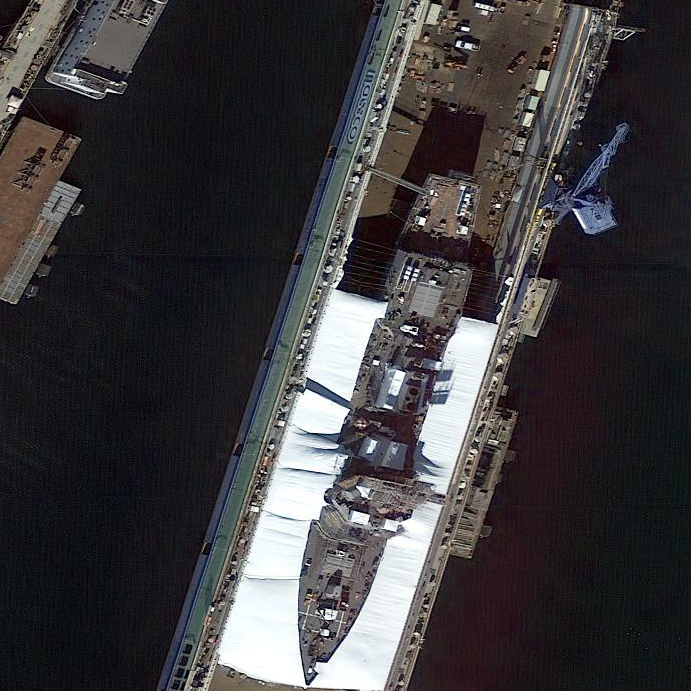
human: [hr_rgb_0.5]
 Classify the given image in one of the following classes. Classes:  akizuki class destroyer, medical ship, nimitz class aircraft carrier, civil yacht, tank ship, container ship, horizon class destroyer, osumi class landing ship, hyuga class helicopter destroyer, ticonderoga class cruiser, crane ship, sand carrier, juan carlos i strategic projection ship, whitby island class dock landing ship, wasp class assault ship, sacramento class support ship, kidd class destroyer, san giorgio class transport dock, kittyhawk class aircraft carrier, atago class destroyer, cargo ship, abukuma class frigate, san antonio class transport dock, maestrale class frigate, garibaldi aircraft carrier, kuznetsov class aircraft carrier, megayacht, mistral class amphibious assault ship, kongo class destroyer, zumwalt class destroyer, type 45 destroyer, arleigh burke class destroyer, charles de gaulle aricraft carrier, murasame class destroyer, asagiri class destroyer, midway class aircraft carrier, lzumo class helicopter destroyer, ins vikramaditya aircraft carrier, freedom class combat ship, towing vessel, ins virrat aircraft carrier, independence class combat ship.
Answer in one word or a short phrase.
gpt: Arleigh Burke class destroyer